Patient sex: F
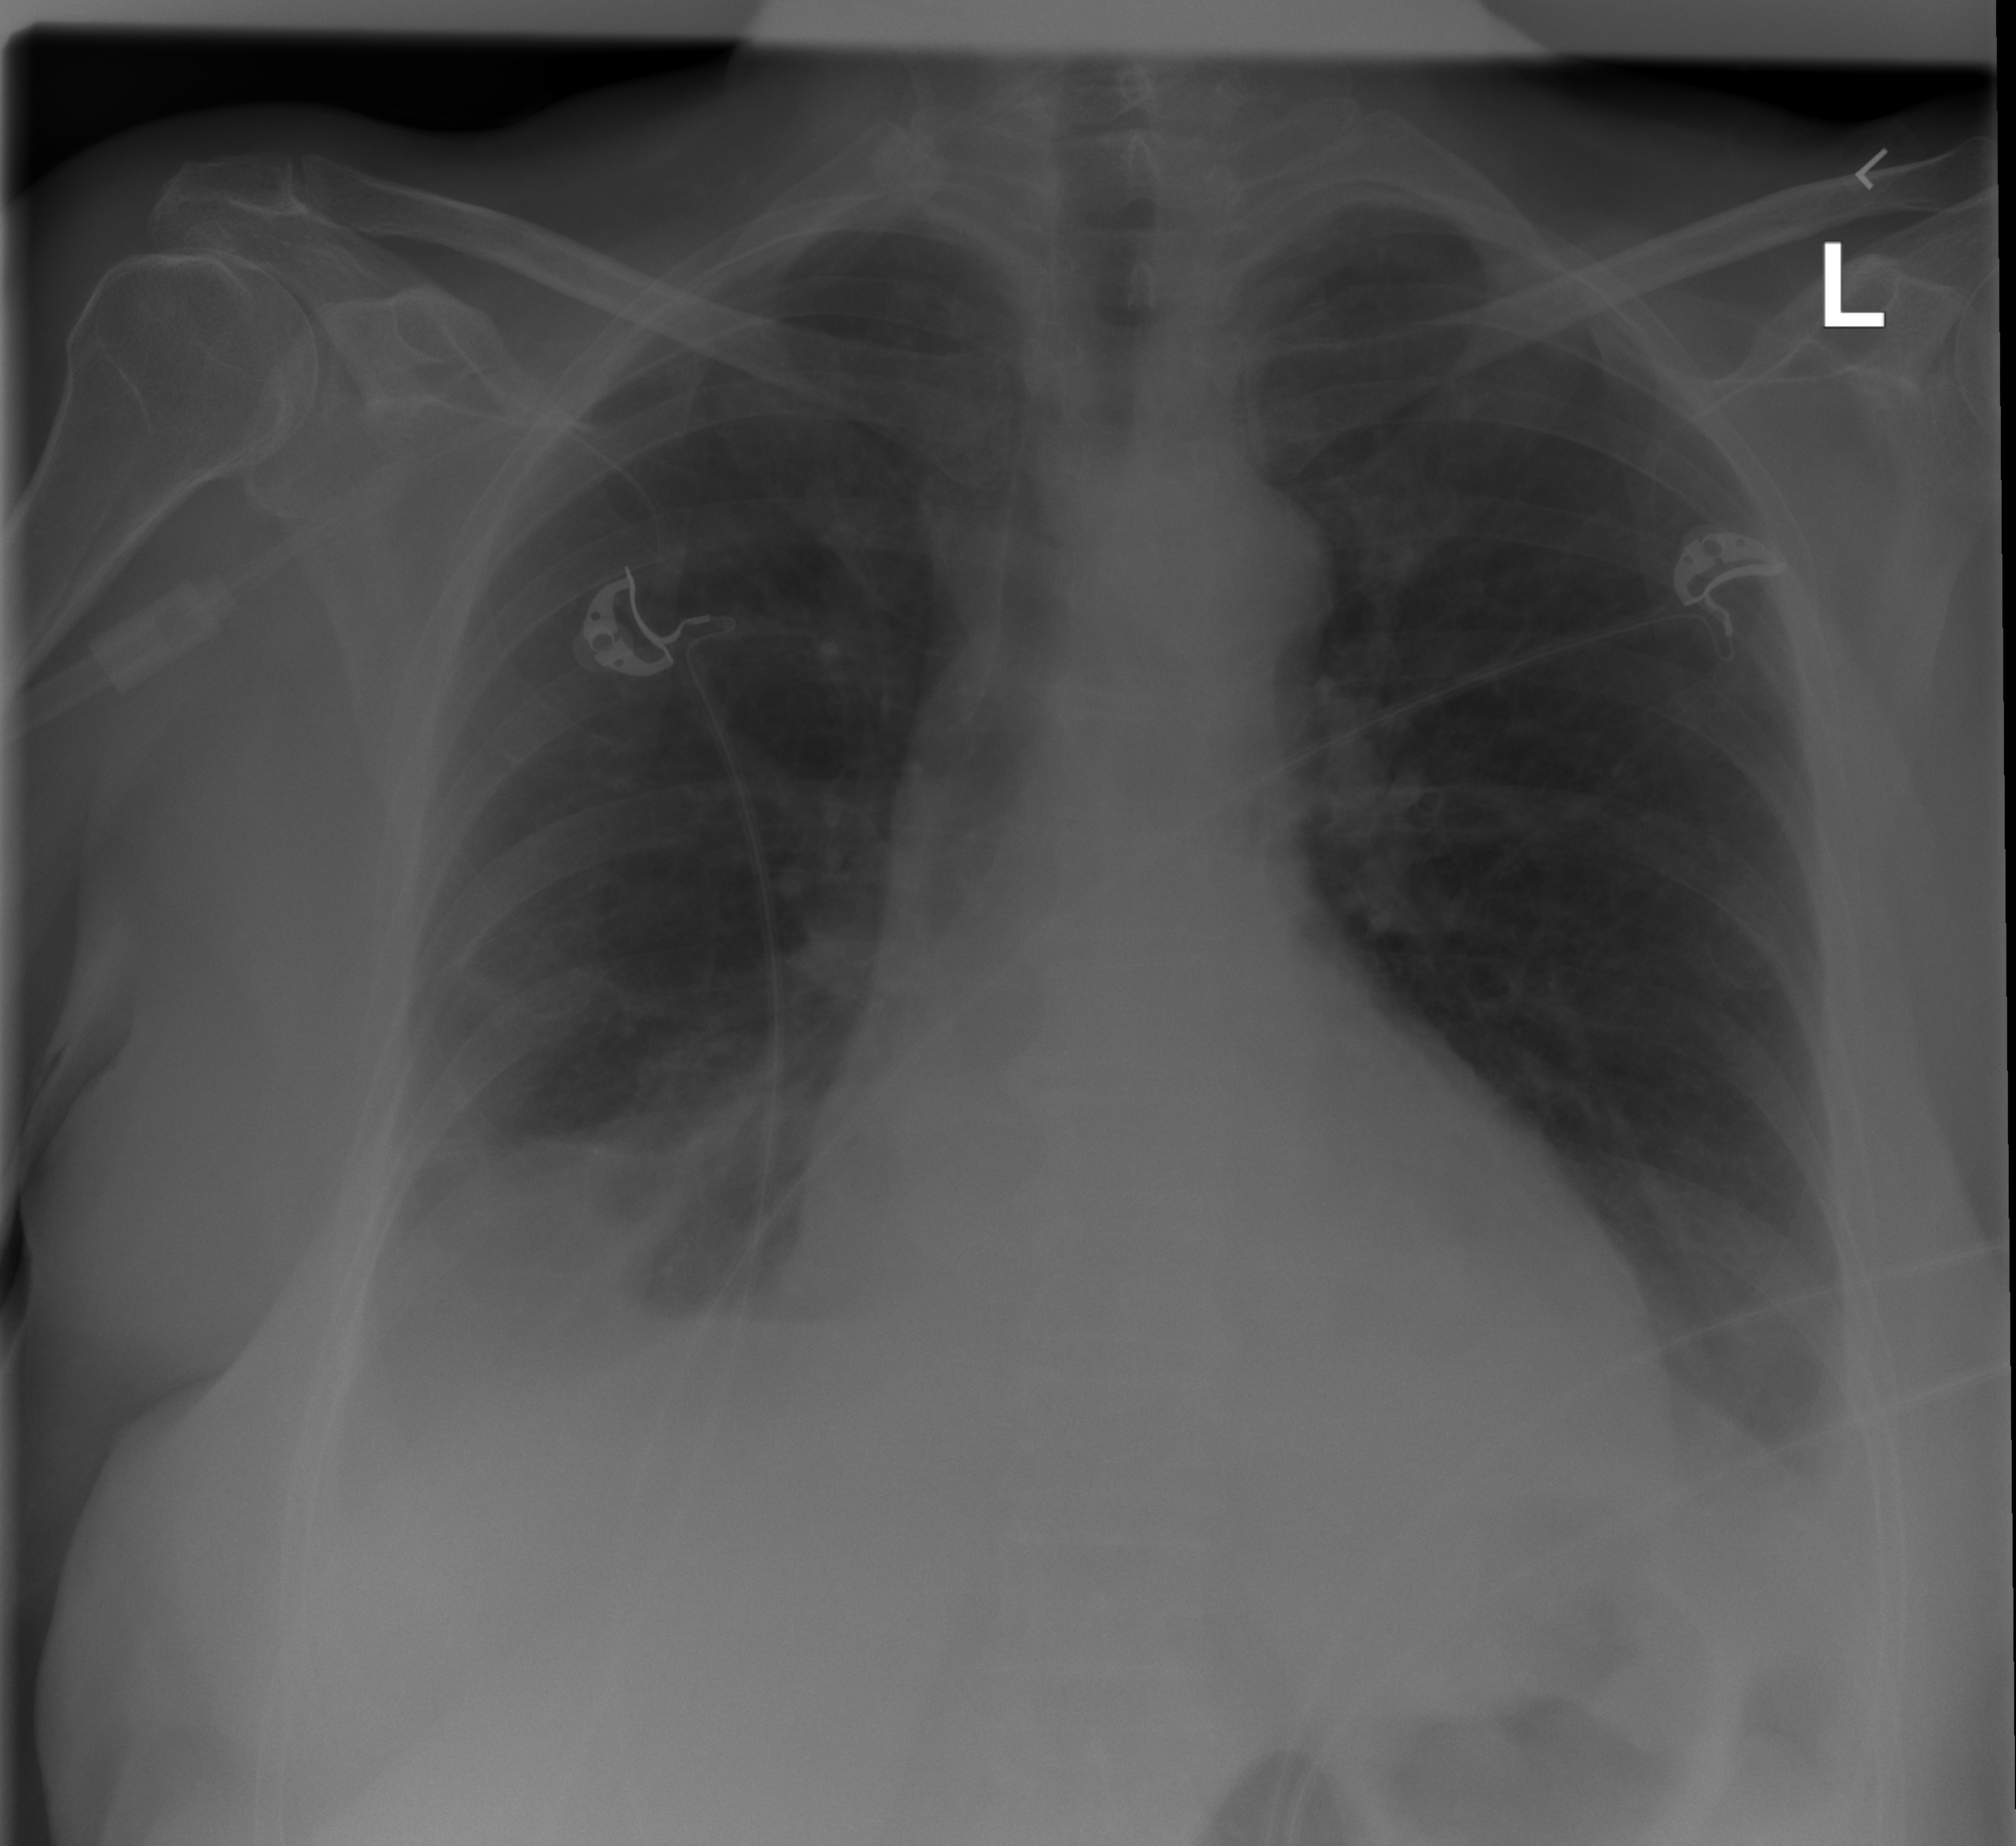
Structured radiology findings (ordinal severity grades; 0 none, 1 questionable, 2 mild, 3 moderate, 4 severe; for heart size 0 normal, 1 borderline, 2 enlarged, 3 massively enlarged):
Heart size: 2
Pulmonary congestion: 2
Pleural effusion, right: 2
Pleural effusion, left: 1
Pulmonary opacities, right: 0
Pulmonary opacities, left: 0
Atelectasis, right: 2
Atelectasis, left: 2